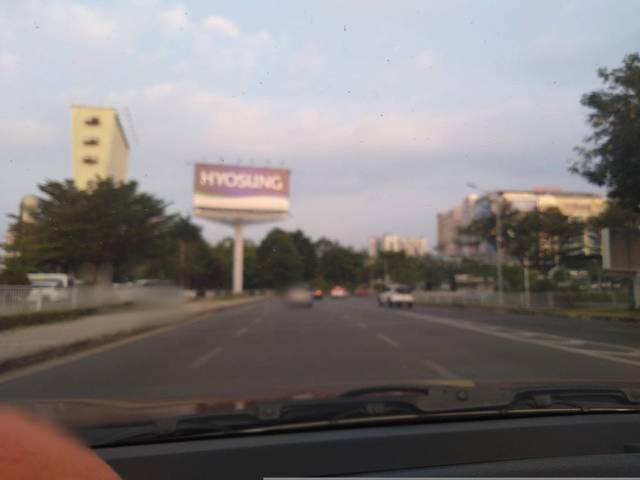
Region: Vietnam
Coordinates: 10.814, 106.663